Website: walmart
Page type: billing-address
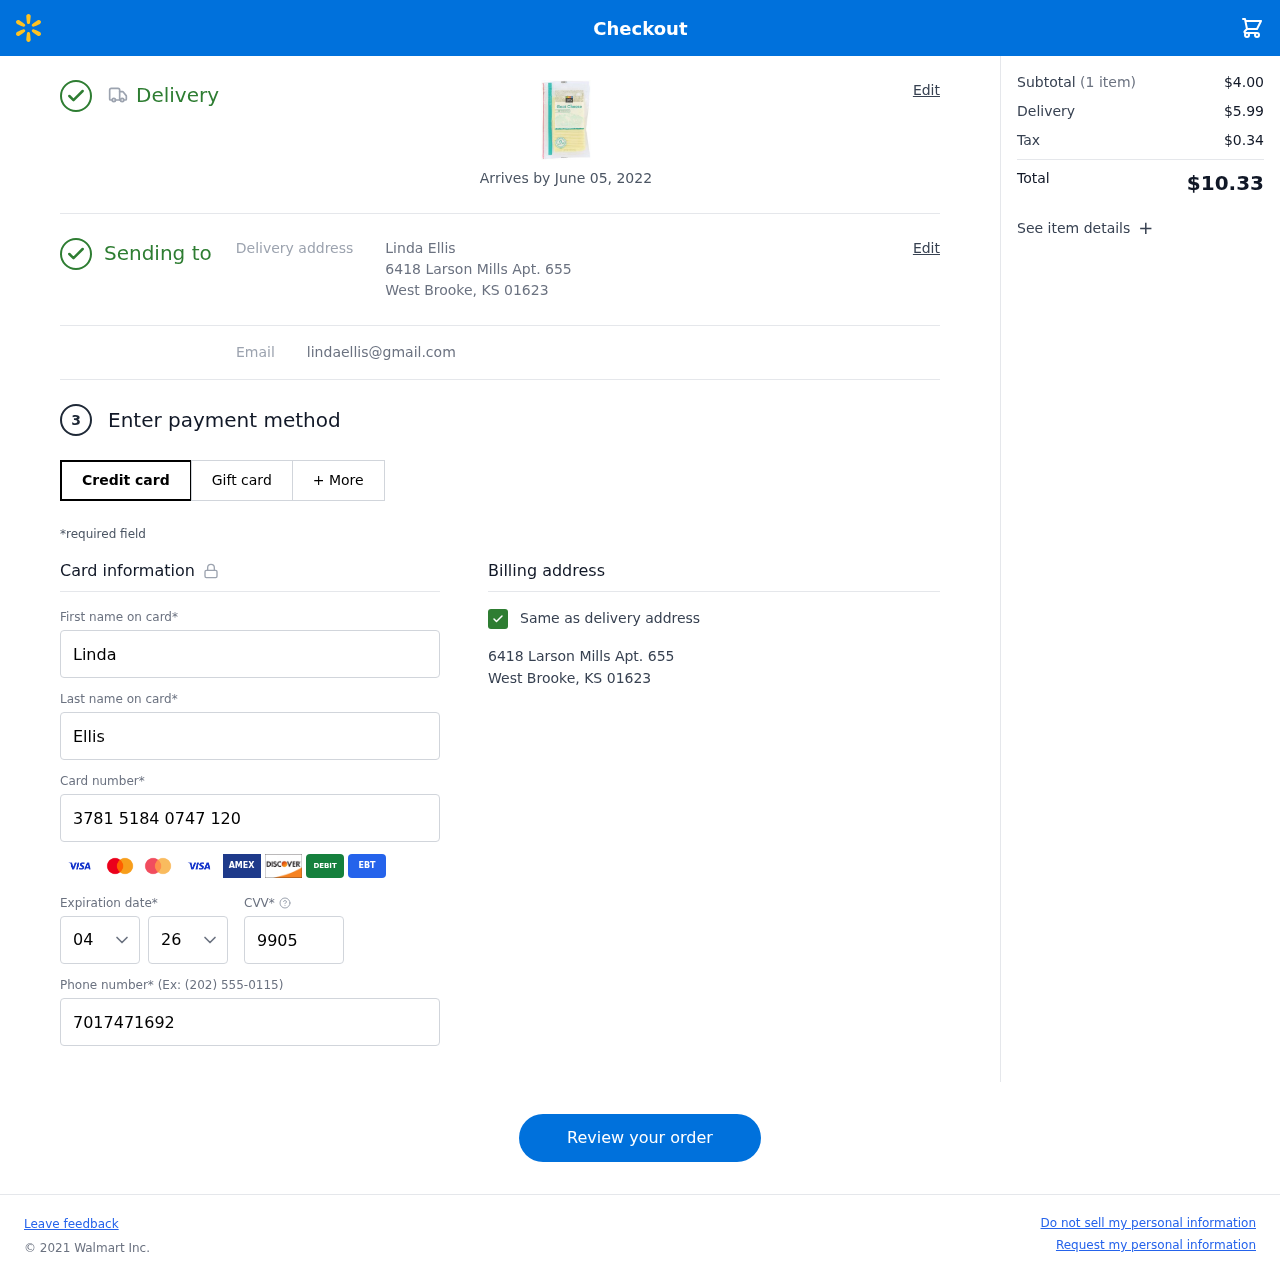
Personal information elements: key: PII_CARD_CVV
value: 9905
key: PII_CARD_EXPIRY_MONTH
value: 04
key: PII_CARD_EXPIRY_YEAR
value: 26
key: PII_CARD_NUMBER
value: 3781 5184 0747 120
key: PII_EMAIL
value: lindaellis@gmail.com
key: PII_FIRSTNAME
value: Linda
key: PII_FULLNAME
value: Linda Ellis
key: PII_LASTNAME
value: Ellis
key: PII_PHONE
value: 7017471692
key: PII_STREET
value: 6418 Larson Mills Apt. 655
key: PII_CITY_STATE_ZIP
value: West Brooke, KS 01623
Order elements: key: ORDER_DELIVERY_DATE
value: Arrives by June 05, 2022
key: ORDER_NUM_ITEMS
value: (1 item)
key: ORDER_SUBTOTAL
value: $4.00
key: ORDER_SHIPPING_COST
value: $5.99
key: ORDER_TAX
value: $0.34
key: ORDER_TOTAL
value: $10.33